Aerial crown-view tile of a tropical tree (Barro Colorado Island, Panama), acquired 20241112:
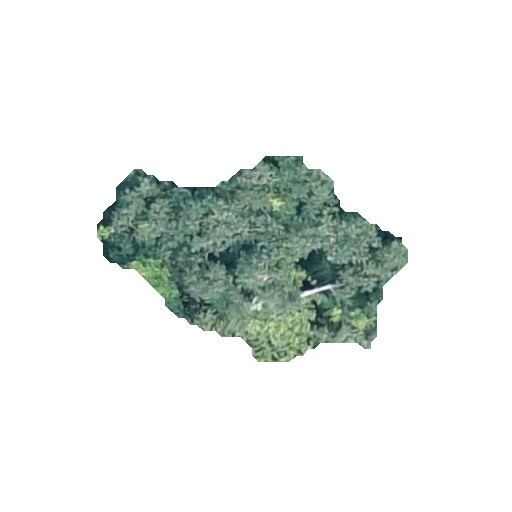
Species: Protium stevensonii
GBIF accepted scientific name: Tetragastris panamensis
Crown area: 62.979 m²